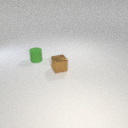
small brown metal cube in front of small green rubber cylinder